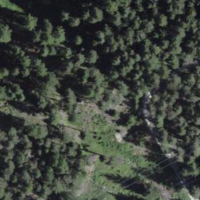
EUNIS habitat code: 43
Species observed at this site:
Prunella vulgaris